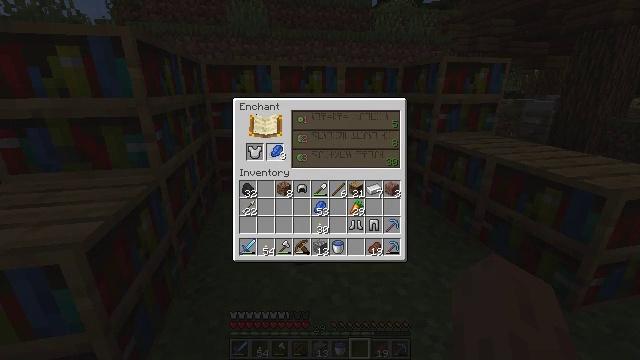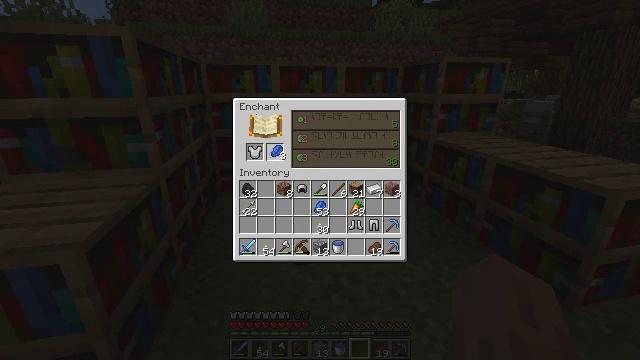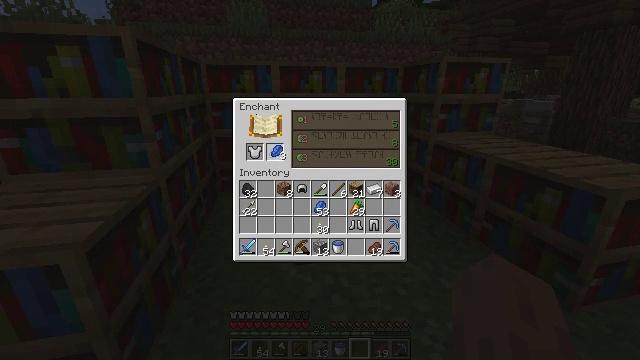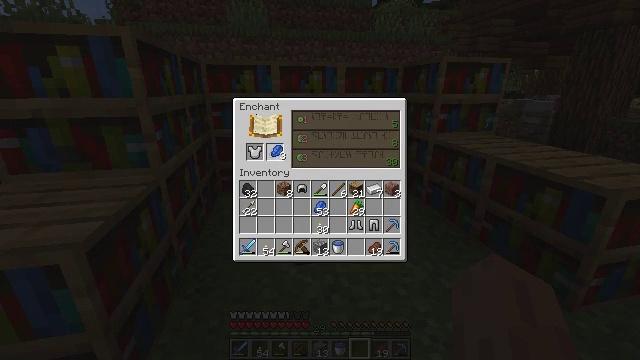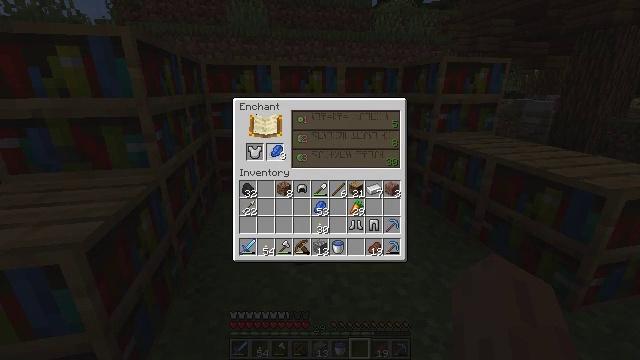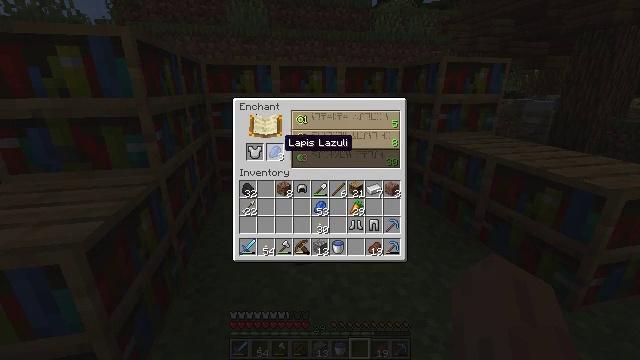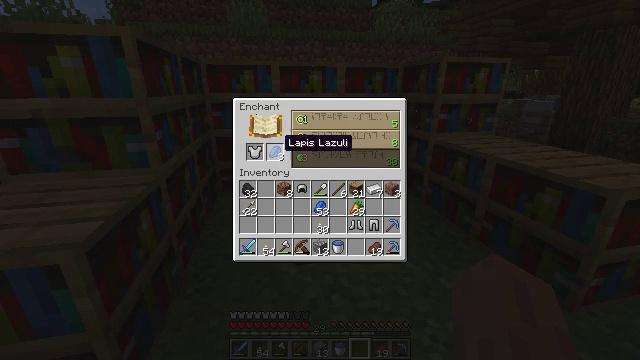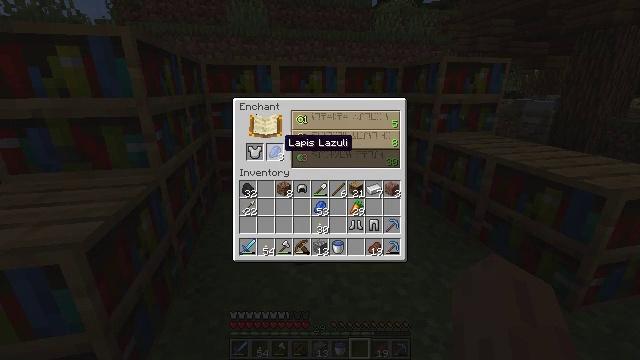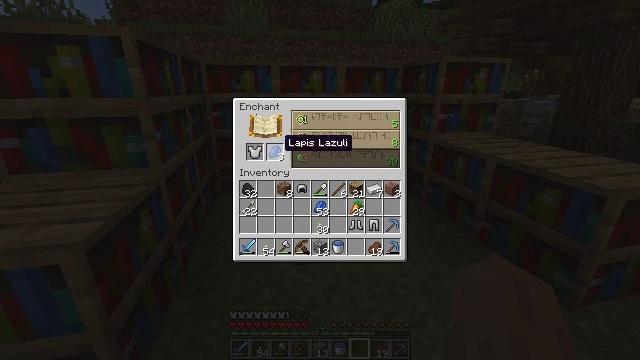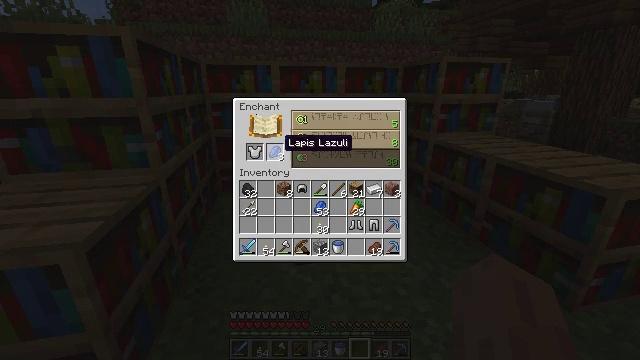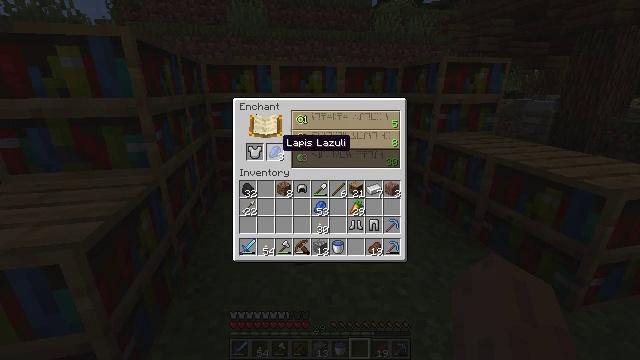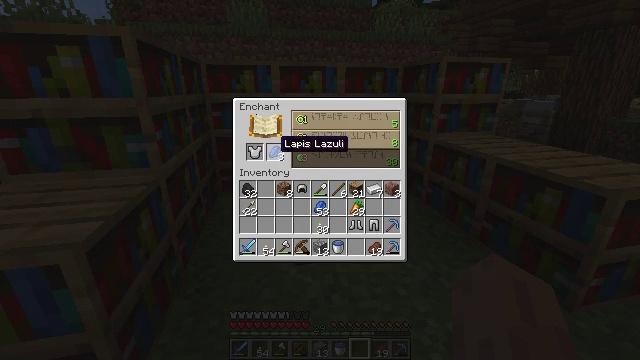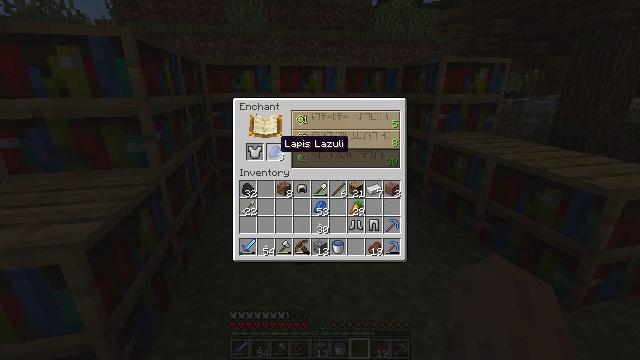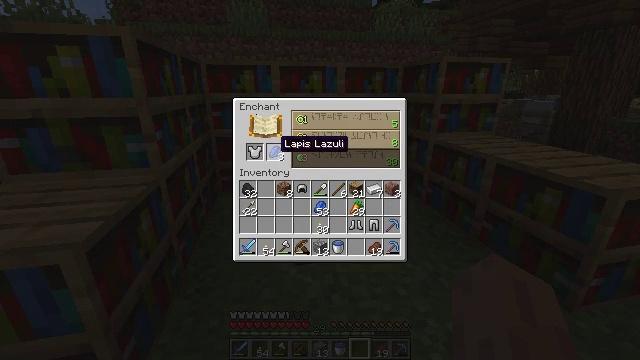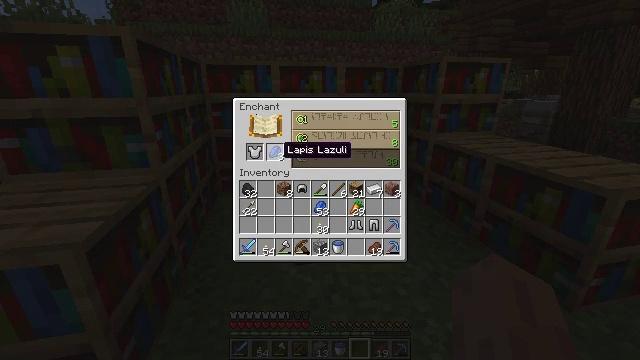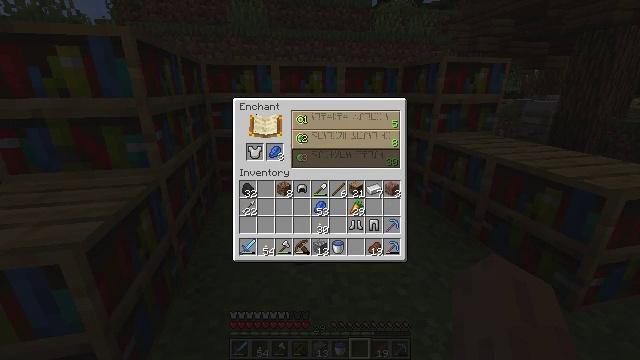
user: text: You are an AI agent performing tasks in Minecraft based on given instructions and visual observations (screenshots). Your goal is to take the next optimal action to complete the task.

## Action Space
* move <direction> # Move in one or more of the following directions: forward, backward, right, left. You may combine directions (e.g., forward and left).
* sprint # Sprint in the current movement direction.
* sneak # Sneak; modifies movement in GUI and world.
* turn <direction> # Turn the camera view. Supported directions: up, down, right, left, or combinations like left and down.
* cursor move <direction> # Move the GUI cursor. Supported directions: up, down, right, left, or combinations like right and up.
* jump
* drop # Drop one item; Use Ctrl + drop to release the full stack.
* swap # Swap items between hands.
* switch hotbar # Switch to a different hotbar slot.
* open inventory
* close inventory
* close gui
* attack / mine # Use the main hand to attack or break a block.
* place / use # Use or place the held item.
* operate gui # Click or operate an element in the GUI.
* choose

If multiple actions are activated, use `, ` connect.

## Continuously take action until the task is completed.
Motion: motion action
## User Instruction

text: Drop iron leggings.
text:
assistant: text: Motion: no_op
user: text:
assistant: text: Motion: operate gui
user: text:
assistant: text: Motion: operate gui
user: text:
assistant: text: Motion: operate gui
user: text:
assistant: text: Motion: no_op
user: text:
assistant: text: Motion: no_op
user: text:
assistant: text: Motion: no_op
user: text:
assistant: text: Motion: no_op
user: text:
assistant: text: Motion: no_op
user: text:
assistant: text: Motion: no_op
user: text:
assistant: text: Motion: no_op
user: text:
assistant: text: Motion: no_op
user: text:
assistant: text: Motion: no_op
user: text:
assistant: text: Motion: no_op
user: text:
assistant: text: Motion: cursor move right and down
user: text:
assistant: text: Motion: cursor move right
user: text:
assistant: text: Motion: cursor move right and up
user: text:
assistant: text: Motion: cursor move up
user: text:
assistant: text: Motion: no_op
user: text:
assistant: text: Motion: no_op
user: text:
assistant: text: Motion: no_op
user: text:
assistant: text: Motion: no_op
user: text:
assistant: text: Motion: no_op
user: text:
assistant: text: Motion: no_op
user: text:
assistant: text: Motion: no_op
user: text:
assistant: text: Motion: no_op
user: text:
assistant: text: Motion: no_op
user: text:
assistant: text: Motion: no_op
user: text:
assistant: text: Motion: no_op
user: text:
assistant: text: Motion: no_op